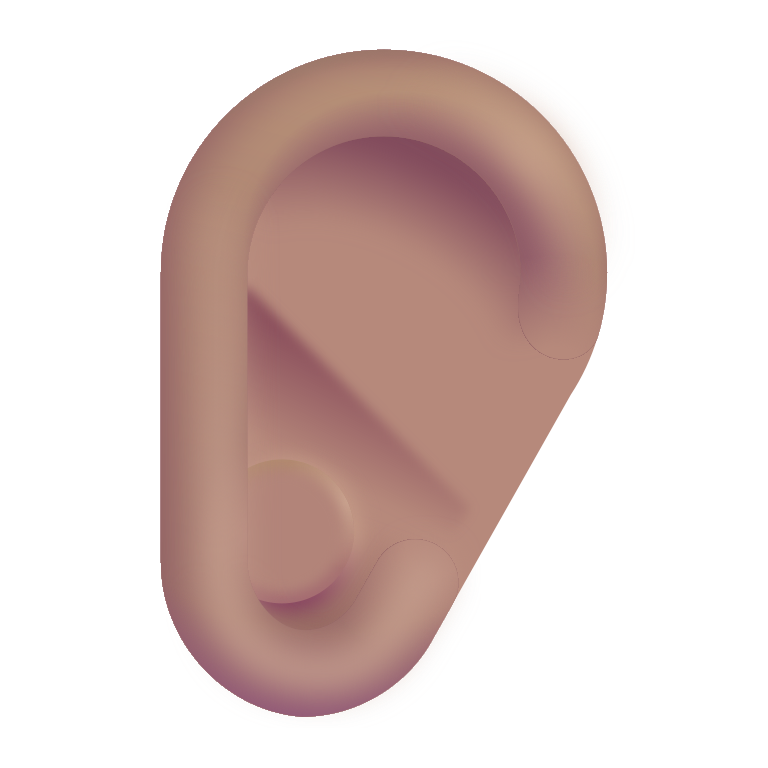
ear color